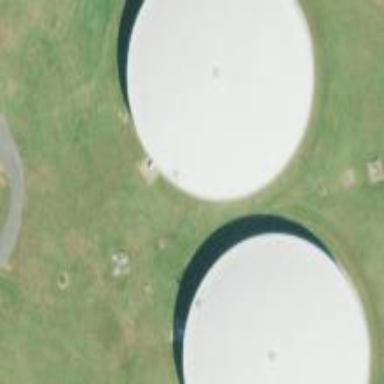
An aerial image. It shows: Storage tank that is man-made.